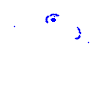
Particle: pion